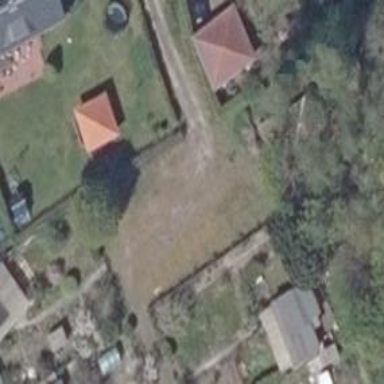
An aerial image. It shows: Driveway with grass surface.